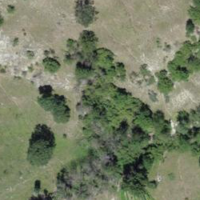
EUNIS habitat code: 32
Species observed at this site:
Gryllus campestris